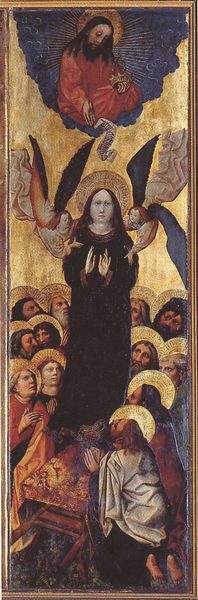
Titel: Himmelfahrt Mariens von der Außenseite des Tucheraltars
Künstler: Meister des Tucheraltars
Institution: Nürnberg, Frauenkirche
Schlagwörter: blau, flügel, gemälde, gott, himmel, schwarz, rot, bart, hände, gold, borte, krone, engel, vergoldet, strahlen, knien, beten, heiligenschein, nimbus, christus, jesus, heilige, anbeten, verehrung, jünger, maria, betend, aufnahme, ikone, auferstehung, himmelfahrt, gottesmutter, apotheose, mariä, apostel, gottvater, heiligen, glorien